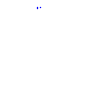
Particle: pion